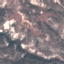
Land use / land cover: HerbaceousVegetation